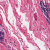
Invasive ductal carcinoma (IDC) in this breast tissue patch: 0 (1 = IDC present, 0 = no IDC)